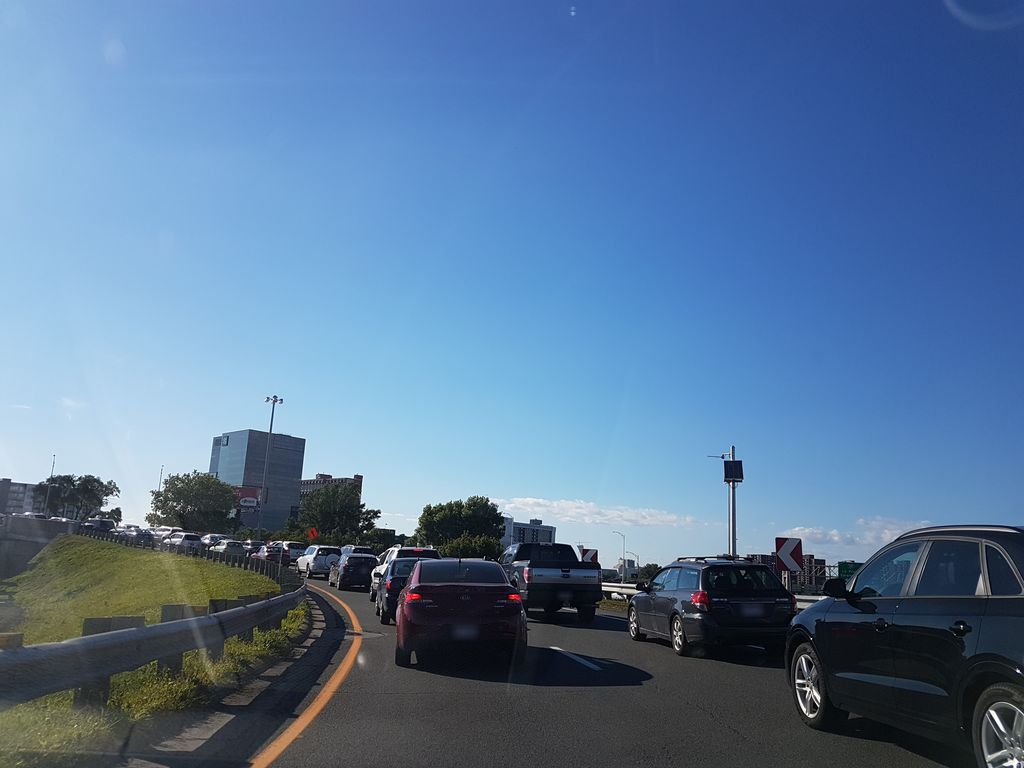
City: montreal